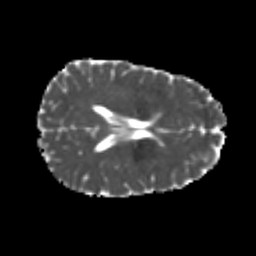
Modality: MD
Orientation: axial
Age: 22
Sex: female
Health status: healthy
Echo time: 0.074 s